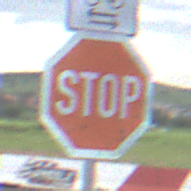
Verkehrszeichen: Stop
Zusatzzeichen oben: RichtungsangabeDurchPfeile9
Umgebung: Outdoor, RoadRail
Tageszeit: MorningAfternoon
Wetter: PartlyCloudy
Licht: Natural
Jahreszeit: NotSpecified
Kontrast: LowContrast